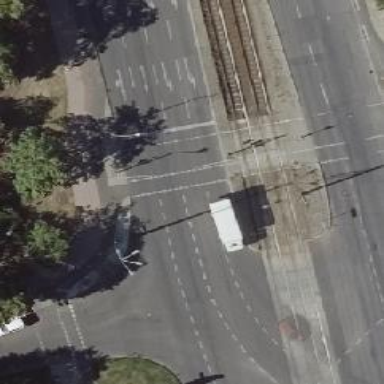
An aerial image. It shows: Cycleway with traffic signal crossing.